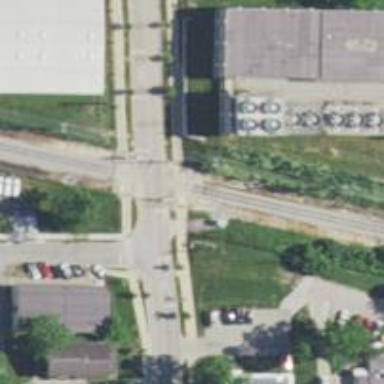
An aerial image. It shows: Railway crossing.